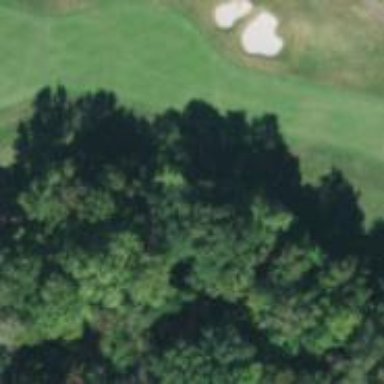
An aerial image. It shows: Scenic golf fairway.